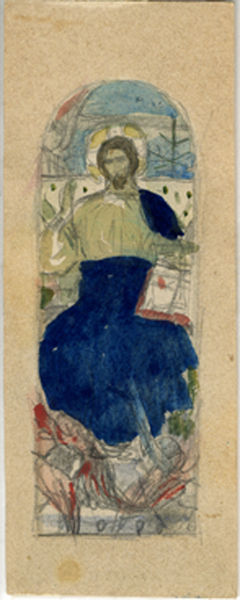
Titel: Design for a Series of Stained Glass Cathedral or Church Windows, Design for a Series of Stained Glass Cathedral or Church Windows
Künstler: Mikhail Nesterov
Standort: Amherst (Massachusetts, USA)
Institution: Mead Art Museum, Amherst College
Schlagwörter: arch, blue, church, crown, hands, people, red, religious, soldier, white, window, arm, dress, gold, green, hair, painting, sitting, wall, yellow, brown, hand, angel, angels, cloud, heaven, man, sky, stone, tree, building, feet, light, drawing, paper, frame, coat, sketch, beard, saint, cross, wings, abstract, cloak, design, plan, renaissance, jesus, watercolor, watercolour, medieval, religion, god, book, christ, figure, christian, bible, blessing, gesture, round, mural, praying, faded, halo, blood, block, wtf, stained glass, mandorla, evangelist, marker, bless, color field, gore, stain glass, neorenaissance, testiment, sankt, stained glass window, childrens, crap